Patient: sex F, age 69
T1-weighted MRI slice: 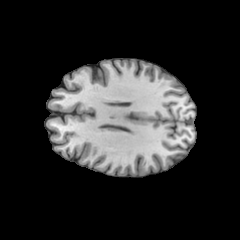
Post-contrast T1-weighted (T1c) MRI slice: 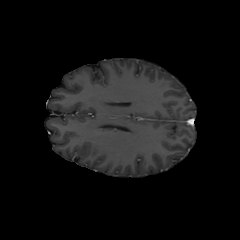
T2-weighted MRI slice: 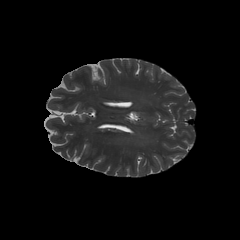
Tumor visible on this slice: no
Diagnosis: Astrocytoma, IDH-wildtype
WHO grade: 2